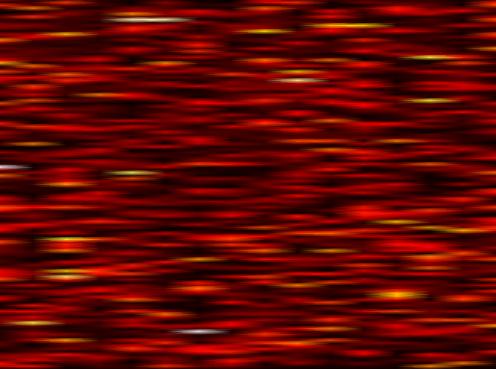
Label: OFDM